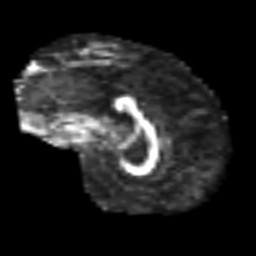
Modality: FA
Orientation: sagittal
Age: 49
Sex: female
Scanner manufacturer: siemens
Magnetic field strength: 3 T
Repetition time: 6.1 s
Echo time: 0.101 s